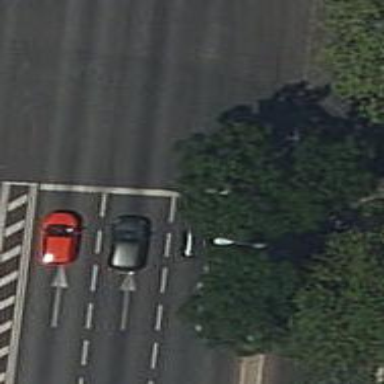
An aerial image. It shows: Road with traffic signals.